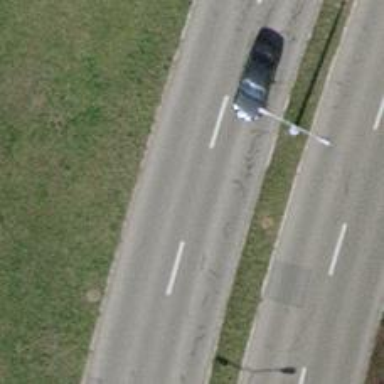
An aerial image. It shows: Tertiary road with asphalt surface and separate sidewalk.